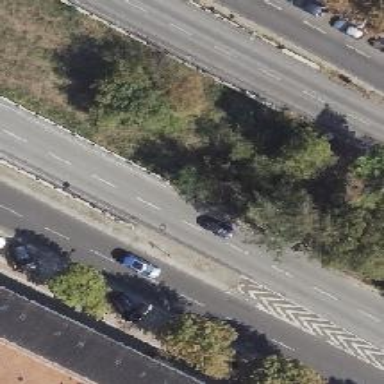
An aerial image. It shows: Asphalt motorway link with embankment.